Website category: restaurant
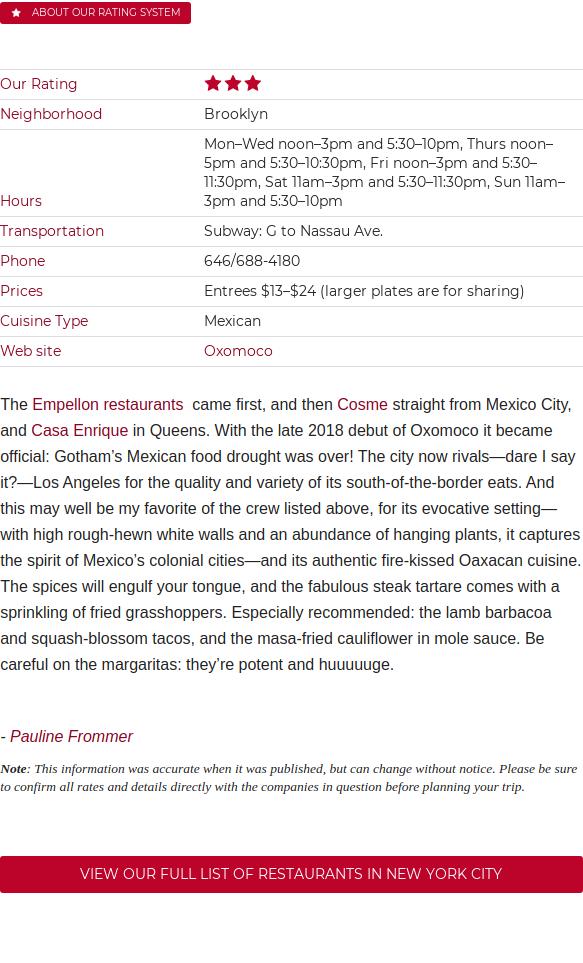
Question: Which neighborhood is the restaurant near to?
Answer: Brooklyn

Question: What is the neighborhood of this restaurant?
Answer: Brooklyn

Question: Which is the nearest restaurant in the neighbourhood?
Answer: Brooklyn

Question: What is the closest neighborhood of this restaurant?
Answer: Brooklyn

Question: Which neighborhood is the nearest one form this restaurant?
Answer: Brooklyn

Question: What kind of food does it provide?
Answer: Mexican

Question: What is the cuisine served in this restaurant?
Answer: Mexican

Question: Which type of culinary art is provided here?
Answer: Mexican

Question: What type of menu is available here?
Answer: Mexican

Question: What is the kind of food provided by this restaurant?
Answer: Mexican

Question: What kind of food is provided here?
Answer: Mexican

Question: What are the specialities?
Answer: Mexican

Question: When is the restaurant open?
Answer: MonWed noon3pm and 5:3010pm, Thurs noon5pm and 5:3010:30pm, Fri noon3pm and 5:3011:30pm, Sat 11am3pm and 5:3011:30pm, Sun 11am3pm and 5:3010pm

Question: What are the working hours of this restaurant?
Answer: MonWed noon3pm and 5:3010pm, Thurs noon5pm and 5:3010:30pm, Fri noon3pm and 5:3011:30pm, Sat 11am3pm and 5:3011:30pm, Sun 11am3pm and 5:3010pm

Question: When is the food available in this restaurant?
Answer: MonWed noon3pm and 5:3010pm, Thurs noon5pm and 5:3010:30pm, Fri noon3pm and 5:3011:30pm, Sat 11am3pm and 5:3011:30pm, Sun 11am3pm and 5:3010pm

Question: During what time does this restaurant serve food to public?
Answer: MonWed noon3pm and 5:3010pm, Thurs noon5pm and 5:3010:30pm, Fri noon3pm and 5:3011:30pm, Sat 11am3pm and 5:3011:30pm, Sun 11am3pm and 5:3010pm

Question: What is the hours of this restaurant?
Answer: MonWed noon3pm and 5:3010pm, Thurs noon5pm and 5:3010:30pm, Fri noon3pm and 5:3011:30pm, Sat 11am3pm and 5:3011:30pm, Sun 11am3pm and 5:3010pm

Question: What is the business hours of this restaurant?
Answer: MonWed noon3pm and 5:3010pm, Thurs noon5pm and 5:3010:30pm, Fri noon3pm and 5:3011:30pm, Sat 11am3pm and 5:3011:30pm, Sun 11am3pm and 5:3010pm

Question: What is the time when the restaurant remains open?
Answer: MonWed noon3pm and 5:3010pm, Thurs noon5pm and 5:3010:30pm, Fri noon3pm and 5:3011:30pm, Sat 11am3pm and 5:3011:30pm, Sun 11am3pm and 5:3010pm

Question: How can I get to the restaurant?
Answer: Subway: G to Nassau Ave.

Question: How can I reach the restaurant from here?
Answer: Subway: G to Nassau Ave.

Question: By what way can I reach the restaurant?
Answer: Subway: G to Nassau Ave.

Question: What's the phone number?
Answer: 646/688-4180

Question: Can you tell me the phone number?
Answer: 646/688-4180

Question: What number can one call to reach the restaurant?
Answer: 646/688-4180

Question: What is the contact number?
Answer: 646/688-4180

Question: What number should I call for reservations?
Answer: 646/688-4180

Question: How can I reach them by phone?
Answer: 646/688-4180

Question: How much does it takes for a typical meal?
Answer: Entrees $13$24 (larger plates are for sharing)

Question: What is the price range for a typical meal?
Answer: Entrees $13$24 (larger plates are for sharing)

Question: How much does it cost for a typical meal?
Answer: Entrees $13$24 (larger plates are for sharing)

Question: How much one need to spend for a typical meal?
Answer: Entrees $13$24 (larger plates are for sharing)